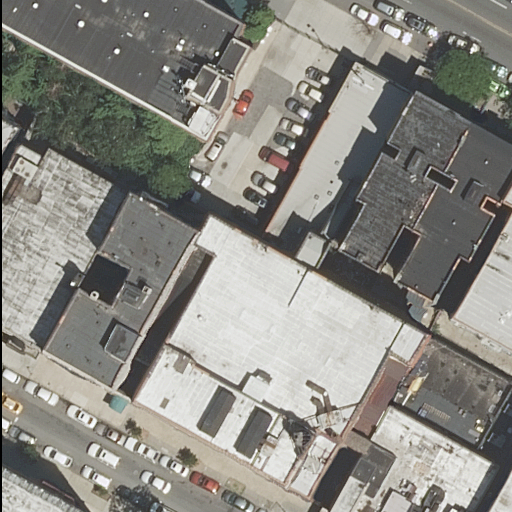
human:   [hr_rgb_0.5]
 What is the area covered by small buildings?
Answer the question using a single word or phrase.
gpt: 128m2

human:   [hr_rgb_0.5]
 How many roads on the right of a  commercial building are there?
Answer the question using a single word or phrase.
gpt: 0

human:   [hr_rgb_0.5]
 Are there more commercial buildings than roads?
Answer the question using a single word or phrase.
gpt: no

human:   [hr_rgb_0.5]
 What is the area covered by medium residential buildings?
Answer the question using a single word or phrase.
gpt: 1407m2

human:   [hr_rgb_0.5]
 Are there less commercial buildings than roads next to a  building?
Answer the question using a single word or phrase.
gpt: yes

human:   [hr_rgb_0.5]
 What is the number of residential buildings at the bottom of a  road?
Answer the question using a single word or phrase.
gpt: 10

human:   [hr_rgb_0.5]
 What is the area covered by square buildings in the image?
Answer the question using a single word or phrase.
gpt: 0m2

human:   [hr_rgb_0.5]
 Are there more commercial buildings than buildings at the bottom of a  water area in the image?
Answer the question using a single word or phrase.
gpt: no

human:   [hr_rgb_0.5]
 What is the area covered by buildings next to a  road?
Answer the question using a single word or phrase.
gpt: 5694m2

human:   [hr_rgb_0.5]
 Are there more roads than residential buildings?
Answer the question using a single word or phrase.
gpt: no

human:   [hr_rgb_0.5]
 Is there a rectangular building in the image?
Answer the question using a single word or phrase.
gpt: yes

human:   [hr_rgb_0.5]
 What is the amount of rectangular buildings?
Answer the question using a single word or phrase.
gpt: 5

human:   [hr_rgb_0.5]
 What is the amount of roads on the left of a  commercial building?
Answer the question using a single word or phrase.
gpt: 0

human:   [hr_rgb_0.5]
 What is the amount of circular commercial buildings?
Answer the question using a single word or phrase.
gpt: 0

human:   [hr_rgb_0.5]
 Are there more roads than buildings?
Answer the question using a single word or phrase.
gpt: no

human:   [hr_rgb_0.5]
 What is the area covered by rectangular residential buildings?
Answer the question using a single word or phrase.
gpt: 276m2

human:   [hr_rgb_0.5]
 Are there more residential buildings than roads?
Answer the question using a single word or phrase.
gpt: yes

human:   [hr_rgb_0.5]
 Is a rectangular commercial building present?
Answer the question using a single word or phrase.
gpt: no

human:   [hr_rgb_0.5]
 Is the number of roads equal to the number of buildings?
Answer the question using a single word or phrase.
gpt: no

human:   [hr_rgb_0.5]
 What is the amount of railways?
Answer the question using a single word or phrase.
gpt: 0

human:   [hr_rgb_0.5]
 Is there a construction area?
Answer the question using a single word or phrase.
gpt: no

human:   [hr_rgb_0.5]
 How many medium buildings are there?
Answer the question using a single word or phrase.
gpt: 4

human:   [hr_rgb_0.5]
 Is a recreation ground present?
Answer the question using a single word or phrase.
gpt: no

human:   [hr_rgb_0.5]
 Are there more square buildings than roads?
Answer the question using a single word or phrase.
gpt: no

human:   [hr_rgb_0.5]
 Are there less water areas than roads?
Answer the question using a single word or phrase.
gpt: yes

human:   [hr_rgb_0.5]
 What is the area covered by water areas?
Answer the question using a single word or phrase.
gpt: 0m2

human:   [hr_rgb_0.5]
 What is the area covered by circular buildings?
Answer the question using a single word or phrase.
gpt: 0m2

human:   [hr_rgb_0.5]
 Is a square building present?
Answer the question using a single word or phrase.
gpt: no

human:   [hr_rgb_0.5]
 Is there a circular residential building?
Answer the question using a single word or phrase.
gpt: no

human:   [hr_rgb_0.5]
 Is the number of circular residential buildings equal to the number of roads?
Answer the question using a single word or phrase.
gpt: no

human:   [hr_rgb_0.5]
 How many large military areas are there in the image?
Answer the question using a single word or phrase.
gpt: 0

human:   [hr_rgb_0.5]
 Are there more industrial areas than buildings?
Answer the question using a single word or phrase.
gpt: no

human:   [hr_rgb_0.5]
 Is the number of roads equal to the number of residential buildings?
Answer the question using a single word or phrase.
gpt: no

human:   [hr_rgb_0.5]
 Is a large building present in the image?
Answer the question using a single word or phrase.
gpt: yes

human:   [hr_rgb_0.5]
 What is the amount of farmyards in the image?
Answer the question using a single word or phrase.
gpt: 0

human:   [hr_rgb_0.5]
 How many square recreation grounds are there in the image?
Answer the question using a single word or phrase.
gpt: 0